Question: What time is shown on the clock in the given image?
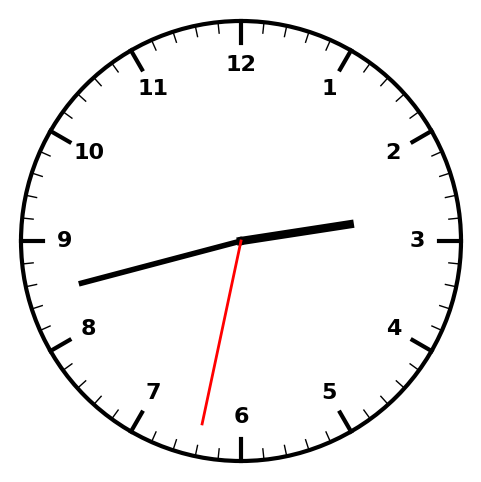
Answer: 02:42:32